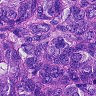
Metastatic tissue present: yes